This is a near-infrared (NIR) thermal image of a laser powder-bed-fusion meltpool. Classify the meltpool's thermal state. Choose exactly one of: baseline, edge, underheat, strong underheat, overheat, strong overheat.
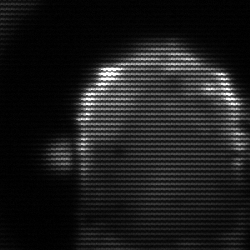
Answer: baseline